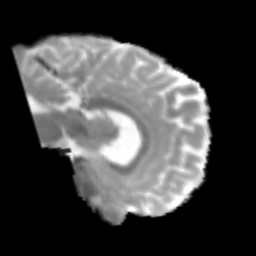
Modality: MD
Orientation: sagittal
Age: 27
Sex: male
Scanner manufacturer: siemens
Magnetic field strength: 3 T
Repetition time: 2.3 s
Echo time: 0.085 s